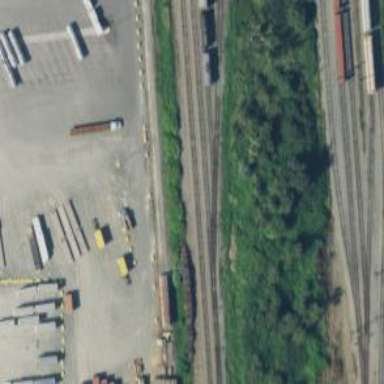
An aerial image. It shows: Railway siding for service.